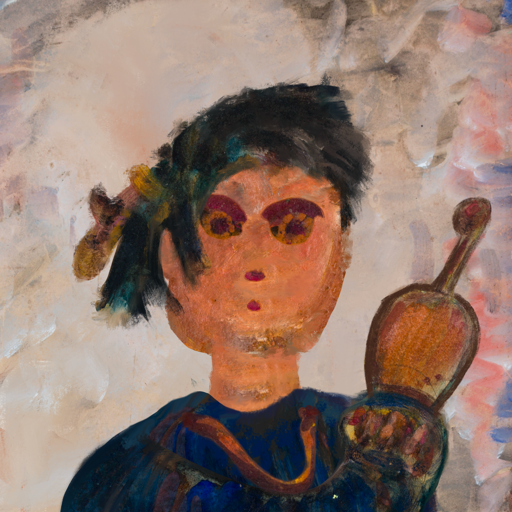
Background: Roy_Bahadur, Head And Neck Front: Boggyland, Face Front: Doll, Bust: Pipe, Hair Front: Pipe, Head Accessory: Blank, Second Necklace: Comrade, Necklace: Blank, Baby: Blank